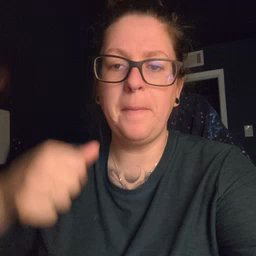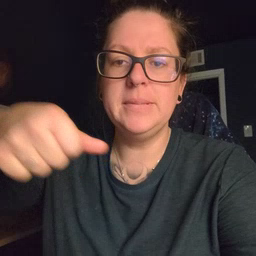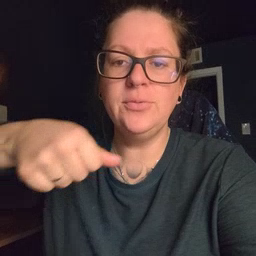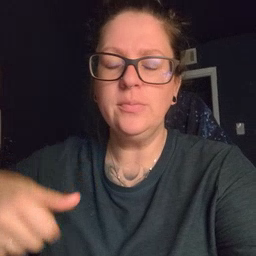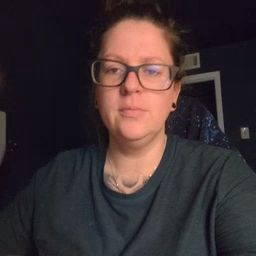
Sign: puzzle